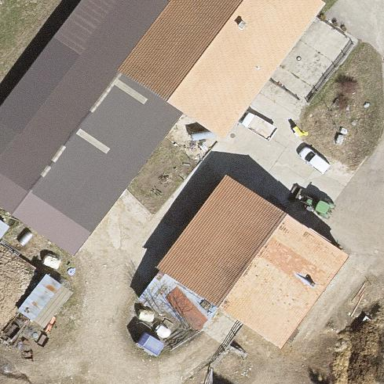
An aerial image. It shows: Farmyard area.